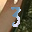
Label: 3